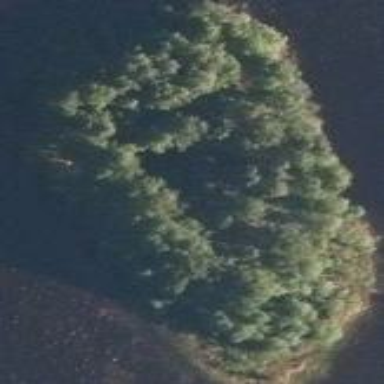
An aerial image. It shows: Islet.